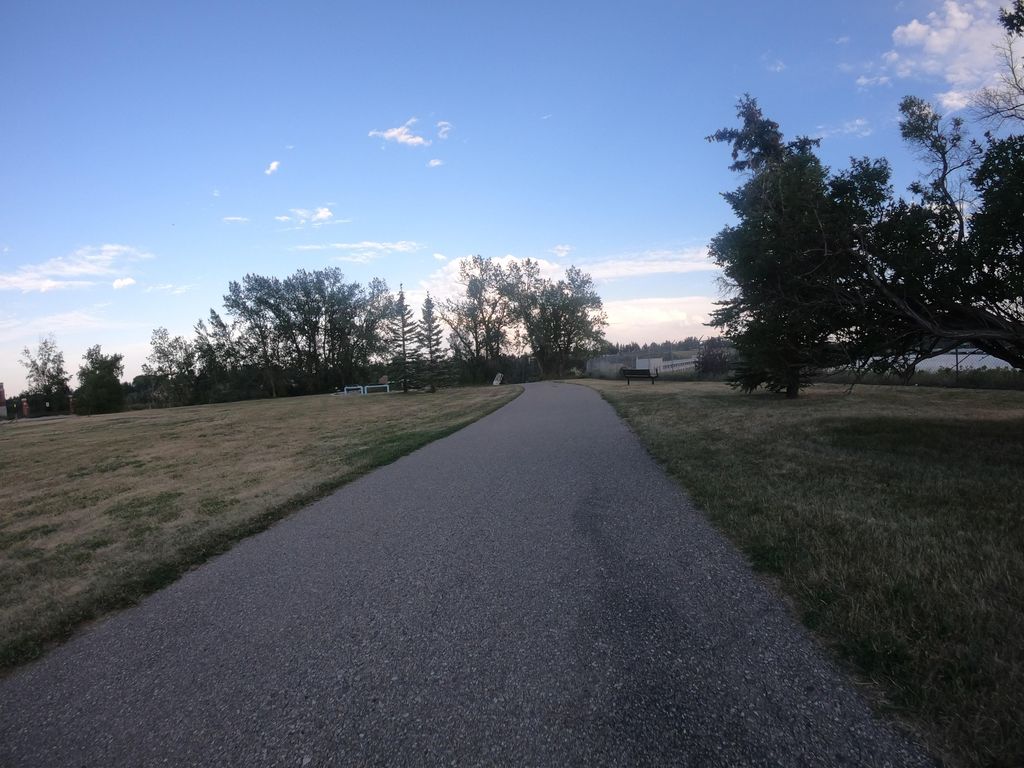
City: calgary